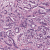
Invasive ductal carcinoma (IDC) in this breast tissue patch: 1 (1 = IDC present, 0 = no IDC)